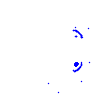
Particle: electron